Question: I am doing to trigger this error. The app works fine one second, and doesn't the next.
Why is this happening? It is not due to the missing '@rollup/plugin-json' plugin because it worked previously without it.
# Error
'''
https://rollupjs.org/guide/en/#warning-treating-module-as-external-dependency
path (imported by path?commonjs-external)
http (imported by http?commonjs-external)
net (imported by net?commonjs-external)
url (imported by url?commonjs-external)
[!] Error: Unexpected token (Note that you need @rollup/plugin-json to import JSON files)
node_modules/mime-db/db.json (2:40)
1: {
2: "application/1d-interleaved-parityfec": {
^
3: "source": "iana"
4: },
Error: Unexpected token (Note that you need @rollup/plugin-json to import JSON files)
at error (/mnt/c/ivan/dev/lab/atlas-biotek/node_modules/rollup/dist/shared/rollup.js:5265:30)
at Module.error (/mnt/c/ivan/dev/lab/atlas-biotek/node_modules/rollup/dist/shared/rollup.js:9835:16)
at tryParse (/mnt/c/ivan/dev/lab/atlas-biotek/node_modules/rollup/dist/shared/rollup.js:9716:23)
at Module.setSource (/mnt/c/ivan/dev/lab/atlas-biotek/node_modules/rollup/dist/shared/rollup.js:10142:19)
at ModuleLoader.addModuleSource (/mnt/c/ivan/dev/lab/atlas-biotek/node_modules/rollup/dist/shared/rollup.js:18312:20)
'''
# Adding the plugin
'''
npm i @rollup/plugin-json --save-dev
'''
'''
import json from "@rollup/plugin-json";
export default {
plugins: [
commonjs(),
json(), // <---- put after commonjs
]
}
'''
# Client error
'''
Uncaught ReferenceError: require$$0$1 is not defined
at main.js:5
(anonymous) @ main.js:5
'''

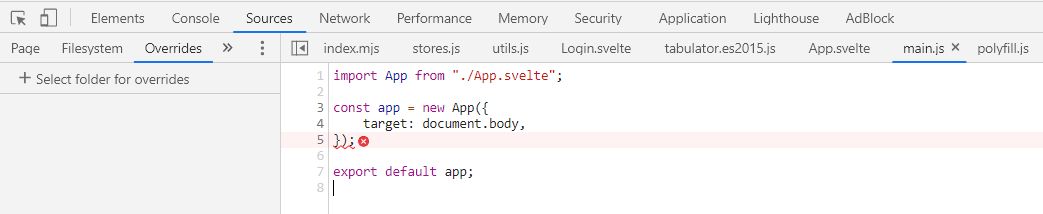
Answer: The problem was that I was importing a node module in the client due to autocomplete.
'''
import { is } from "express/lib/request";
'''